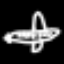
Label: airplane